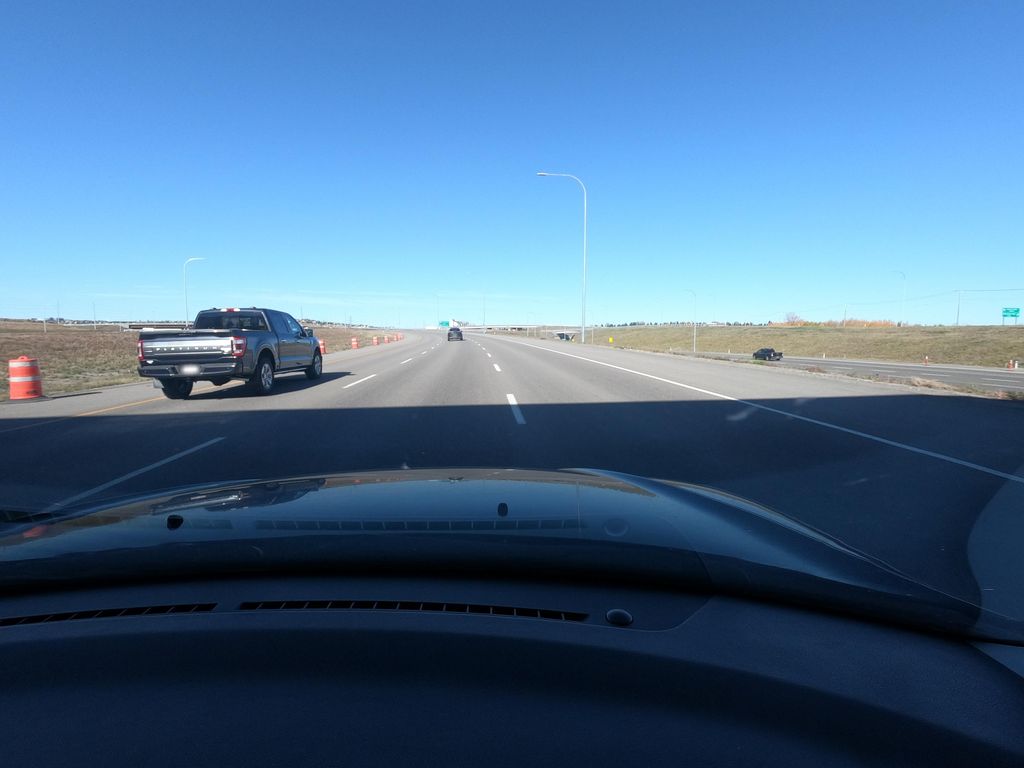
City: calgary